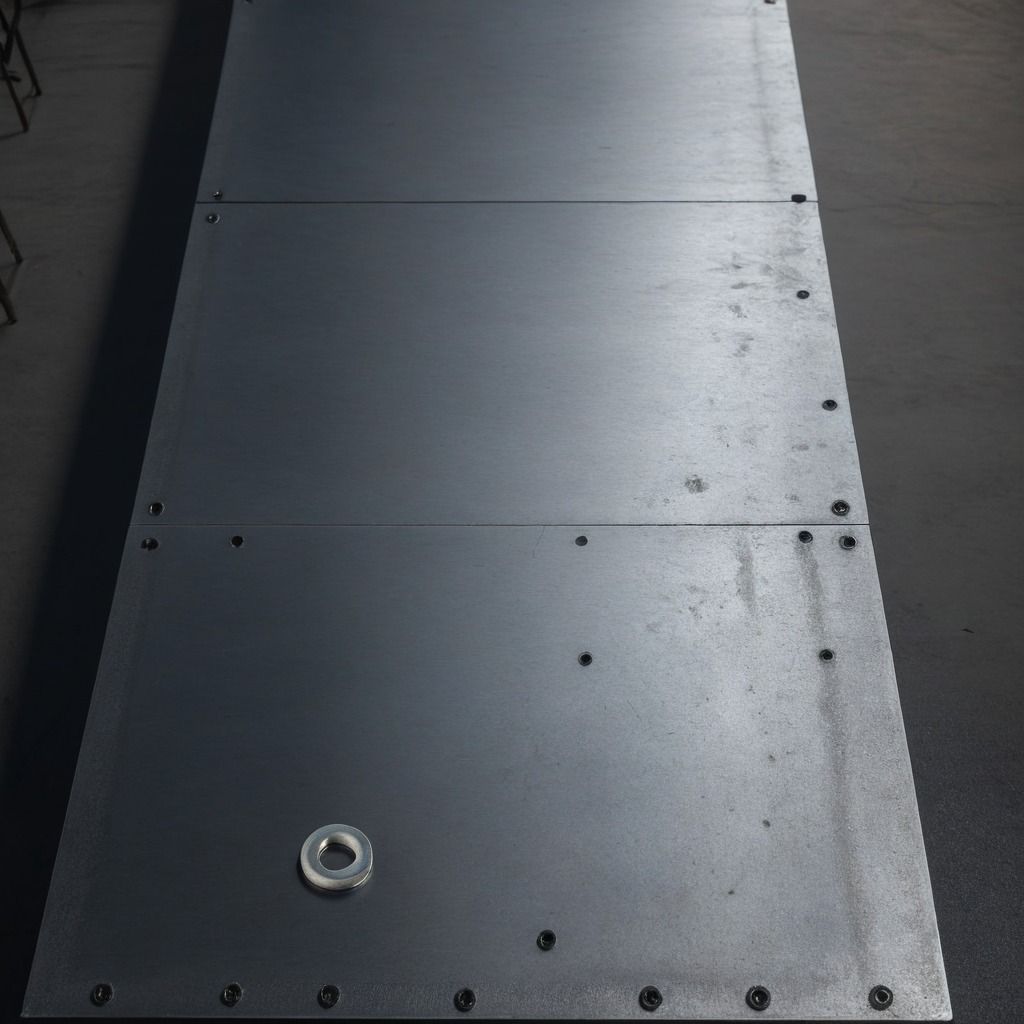
A flat metal washer lies on a cold steel table in a mining workshop gritty textures.